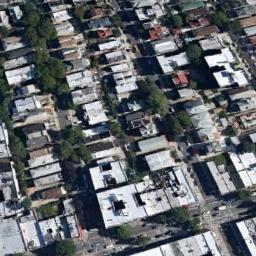
Label: residential